Question: I want to left align the SearchView on tablets when using the new material theme and AppCompat 21. Is this possible or must I add my own custom layout to the toolbar?

'''
@Override
public boolean onCreateOptionsMenu(Menu menu) {
getMenuInflater().inflate(R.menu.menu_search, menu);
mnuSearch = menu.findItem(R.id.menu_search);
android.support.v7.widget.SearchView searchView = (SearchView) MenuItemCompat.getActionView(mnuSearch);
searchView.setGravity(Gravity.LEFT);
searchView.setIconifiedByDefault(false);
searchView.setQueryHint(getString(R.string.search));
searchView.requestFocus();
return true;
}
'''
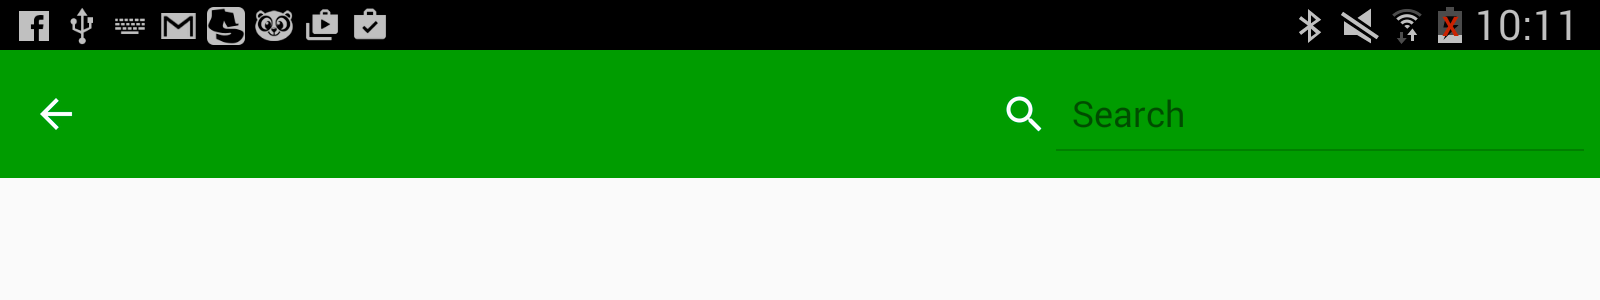
Answer: I would rather define your 'SearchView' in a layout and then call
'''
View v = findViewById(R.id.your_search_view);
getSupportActionBar().setCustomView(v);
'''
This way it comes already aligned on the left, and if it doesn't you can set its 'LayoutParams'.
If you're using a 'Toolbar' with AppCompat things are easier, because it acts as a 'ViewGroup'.
'''
<android.support.v7.widget.Toolbar
xmlns:android="http://schemas.android.com/apk/res/android"
xmlns:tools="http://schemas.android.com/tools"
xmlns:abc="http://schemas.android.com/apk/res-auto"
android:id="@+id/toolbar"
android:layout_height="?attr/actionBarSize"
android:layout_width="match_parent">
<your.SearchView />
// here you have control over layout_gravity
</android.support.v7.widget.Toolbar>
'''